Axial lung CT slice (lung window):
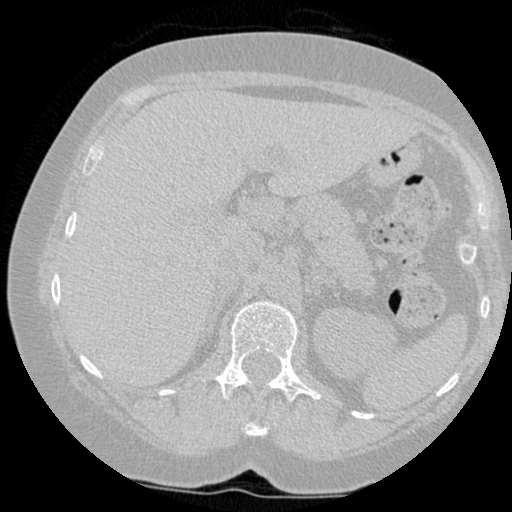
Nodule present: no